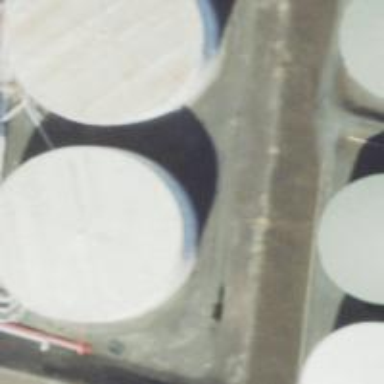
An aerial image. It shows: Storage tank building.